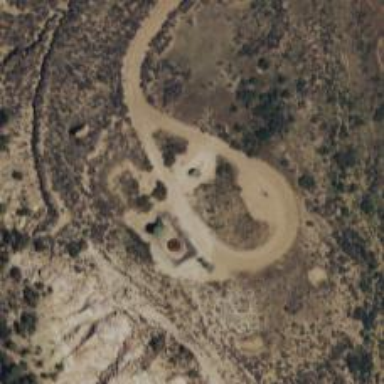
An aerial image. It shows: Storage tank with man-made structure.